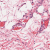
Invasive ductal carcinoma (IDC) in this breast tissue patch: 0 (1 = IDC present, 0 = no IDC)